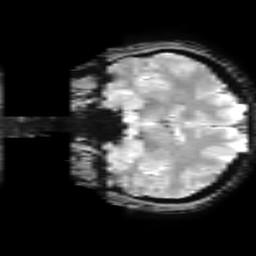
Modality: T2starw
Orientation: coronal
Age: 27
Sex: female
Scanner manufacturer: ge
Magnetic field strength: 3 T
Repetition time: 0.65 s
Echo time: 0.02 s